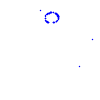
Particle: proton